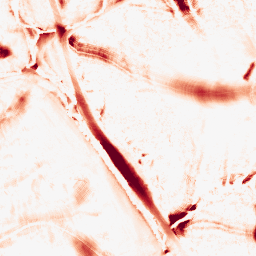
Category: morphological
Decomposition family: tophat
Decomposition parameters: size: 20
mode: white
Upsampling method: edge_directed
Upsampling parameters: scale: 4
Upsampling scale: 4